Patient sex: F
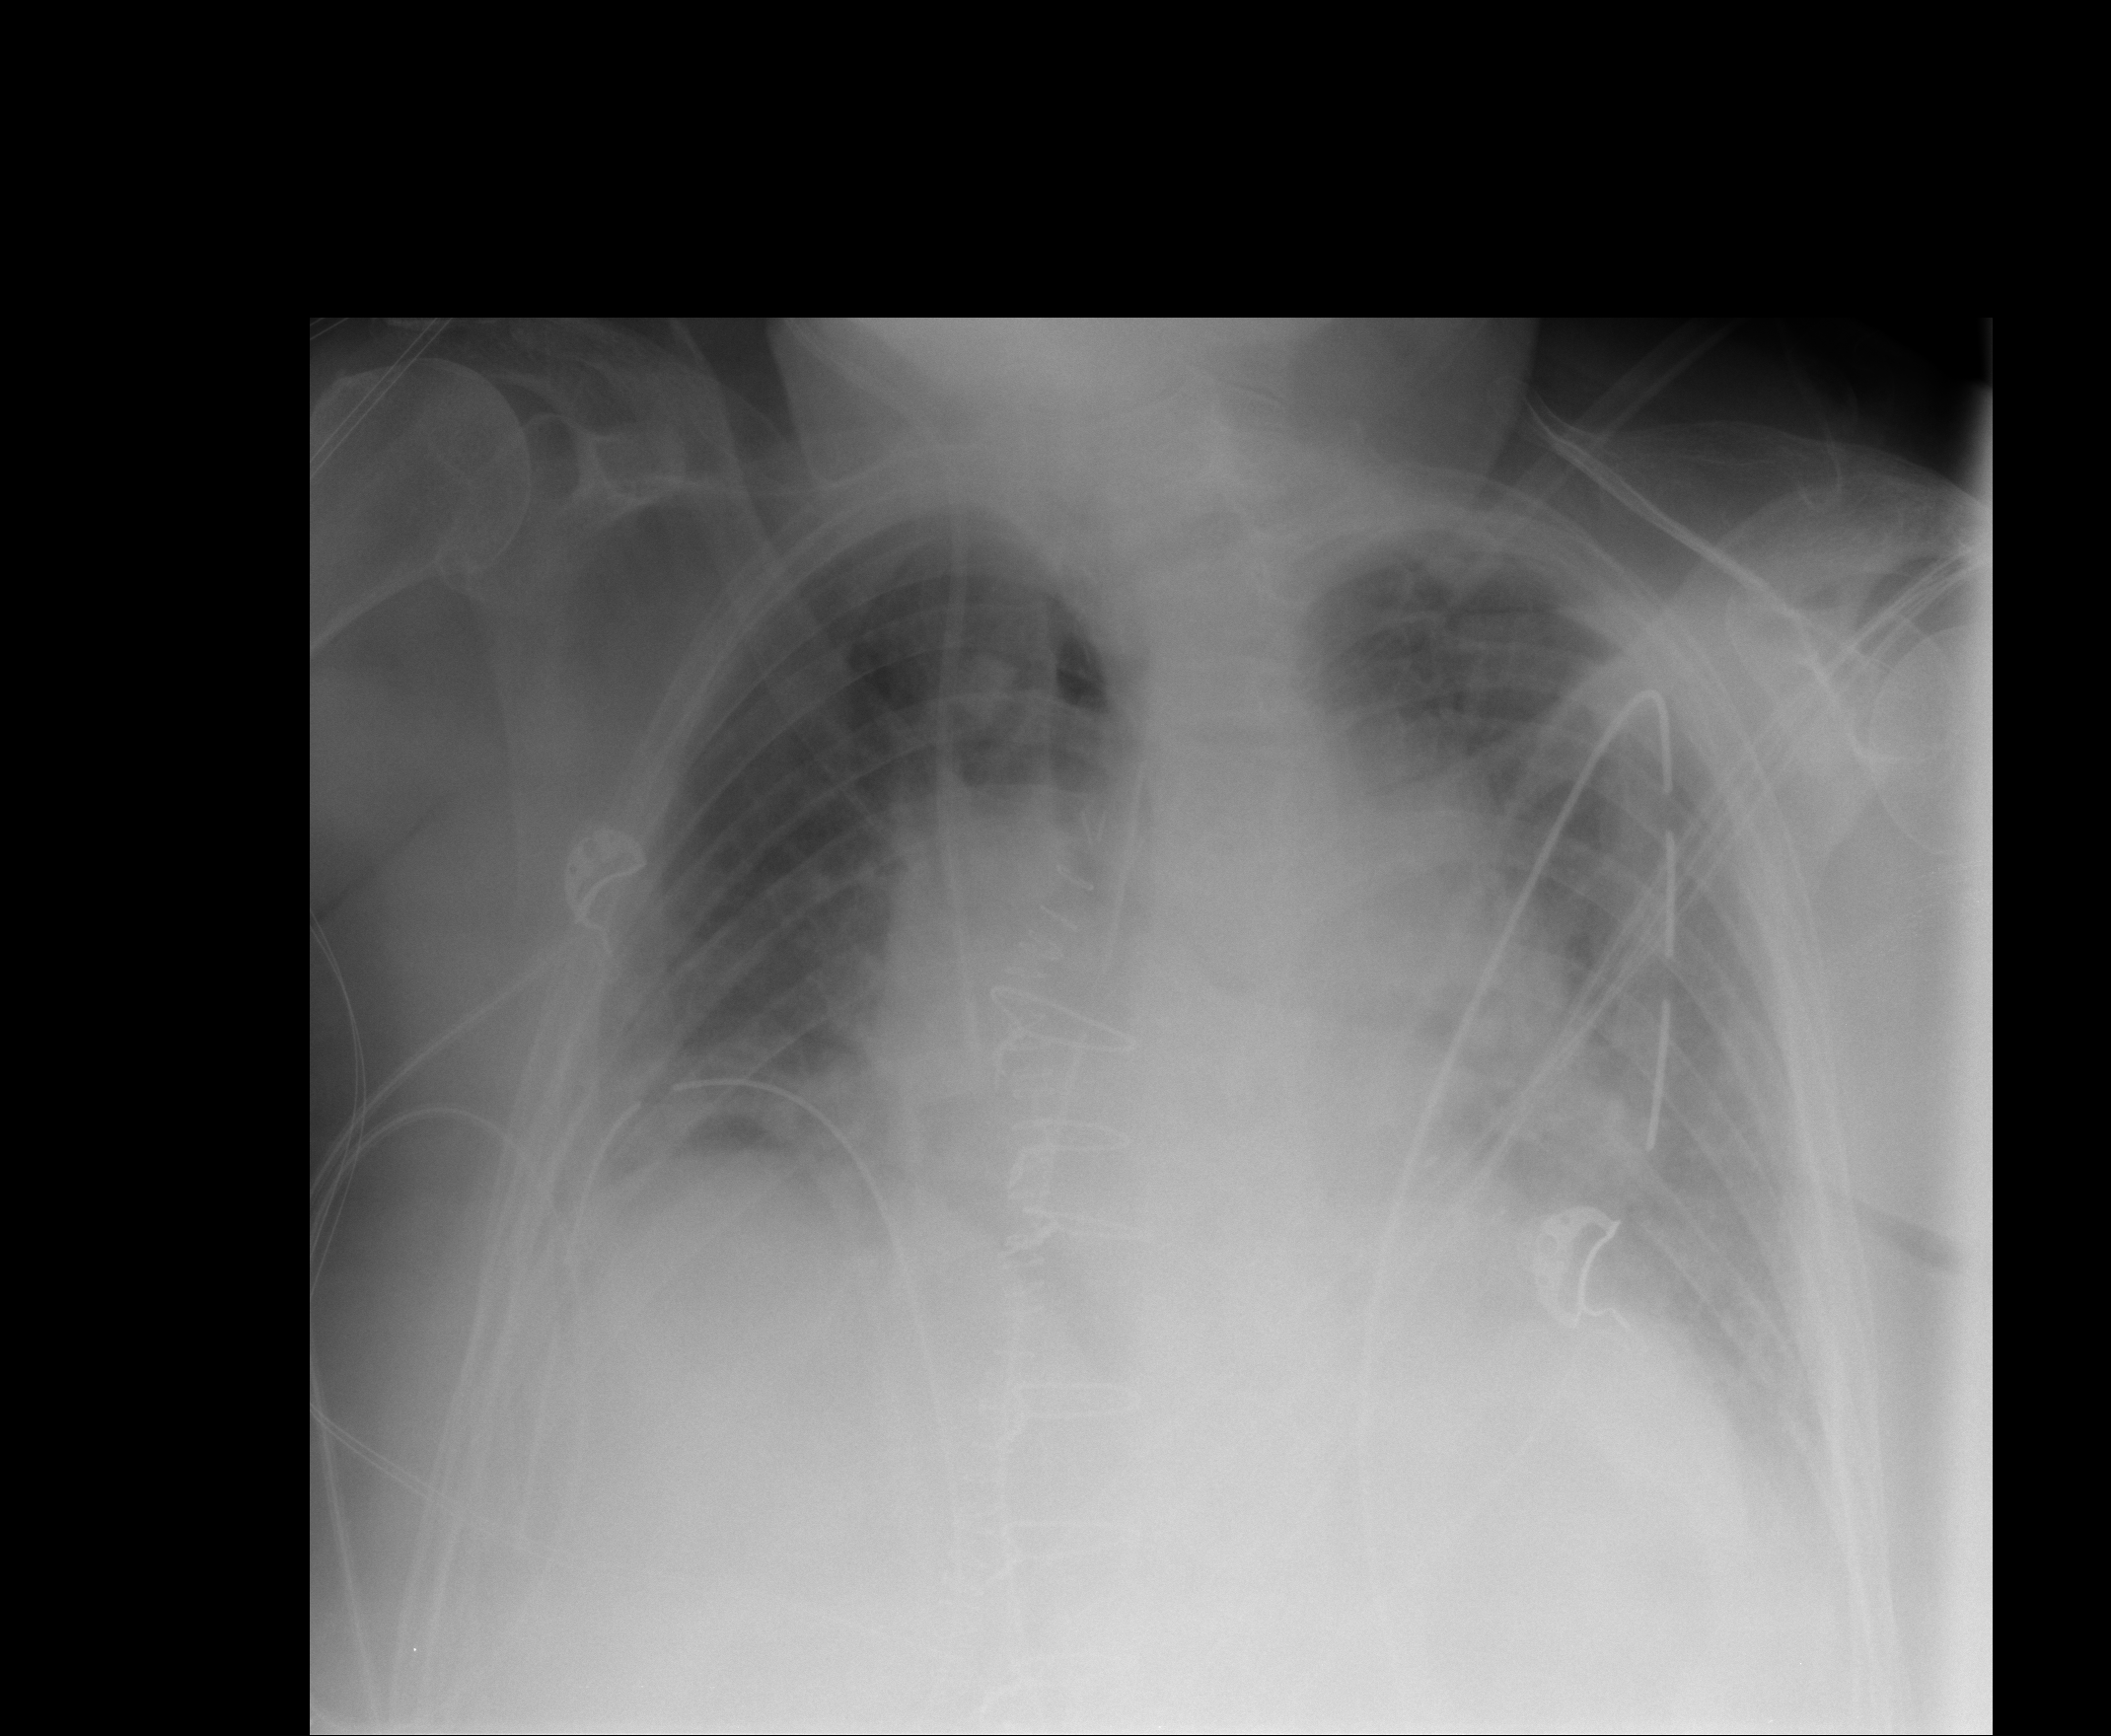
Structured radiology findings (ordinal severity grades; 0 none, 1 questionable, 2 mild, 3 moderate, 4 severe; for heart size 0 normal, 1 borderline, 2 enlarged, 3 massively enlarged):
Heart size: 2
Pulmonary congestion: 2
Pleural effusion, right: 0
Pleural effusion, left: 2
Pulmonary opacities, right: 2
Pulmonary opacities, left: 2
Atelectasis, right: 0
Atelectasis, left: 0